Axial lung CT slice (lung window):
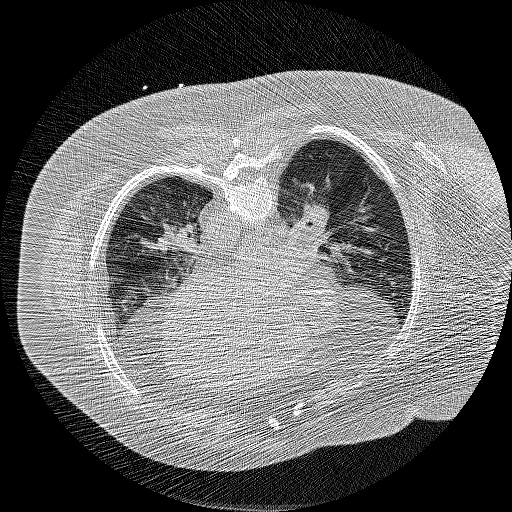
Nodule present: no